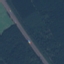
Land use / land cover class: Highway